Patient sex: M
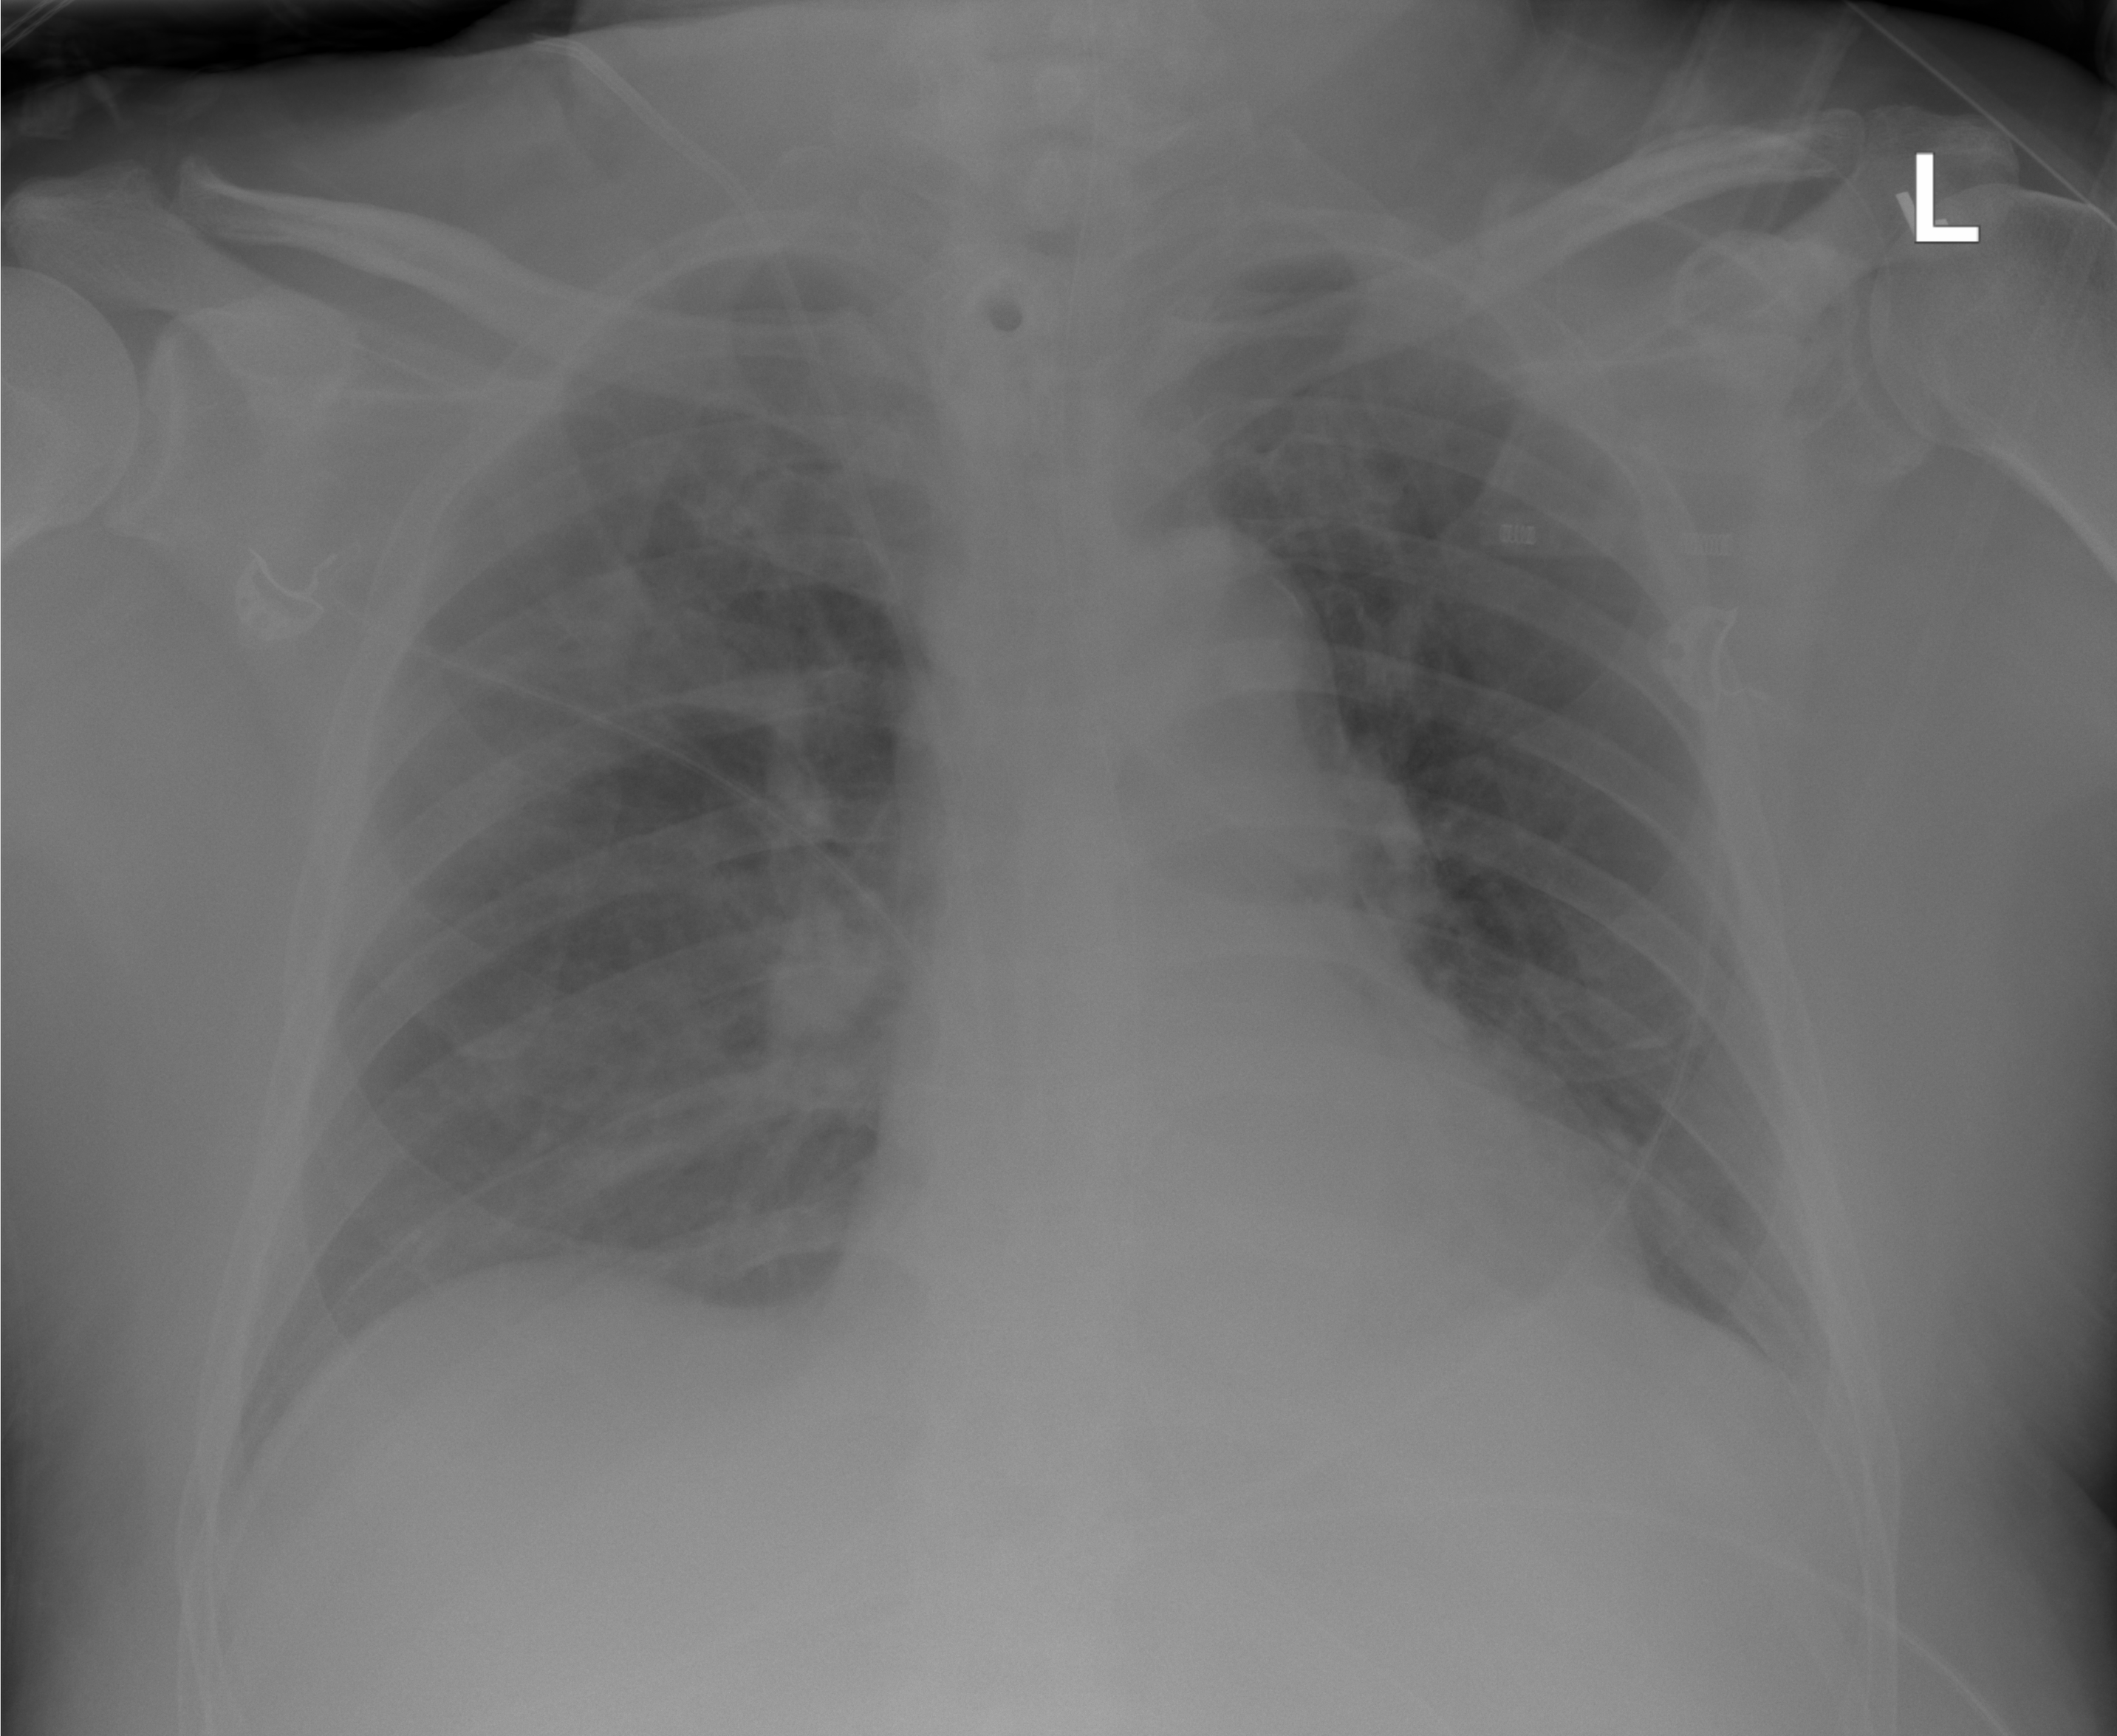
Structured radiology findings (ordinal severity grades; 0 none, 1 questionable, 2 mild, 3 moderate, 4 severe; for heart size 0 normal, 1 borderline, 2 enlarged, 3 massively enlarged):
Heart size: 0
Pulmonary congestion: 2
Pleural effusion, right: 0
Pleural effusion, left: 0
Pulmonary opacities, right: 0
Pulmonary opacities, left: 0
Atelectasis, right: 0
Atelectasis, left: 0